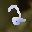
Label: 2